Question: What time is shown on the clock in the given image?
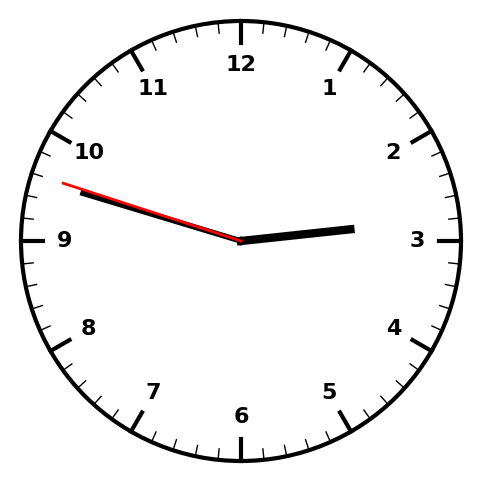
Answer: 02:47:48